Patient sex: F
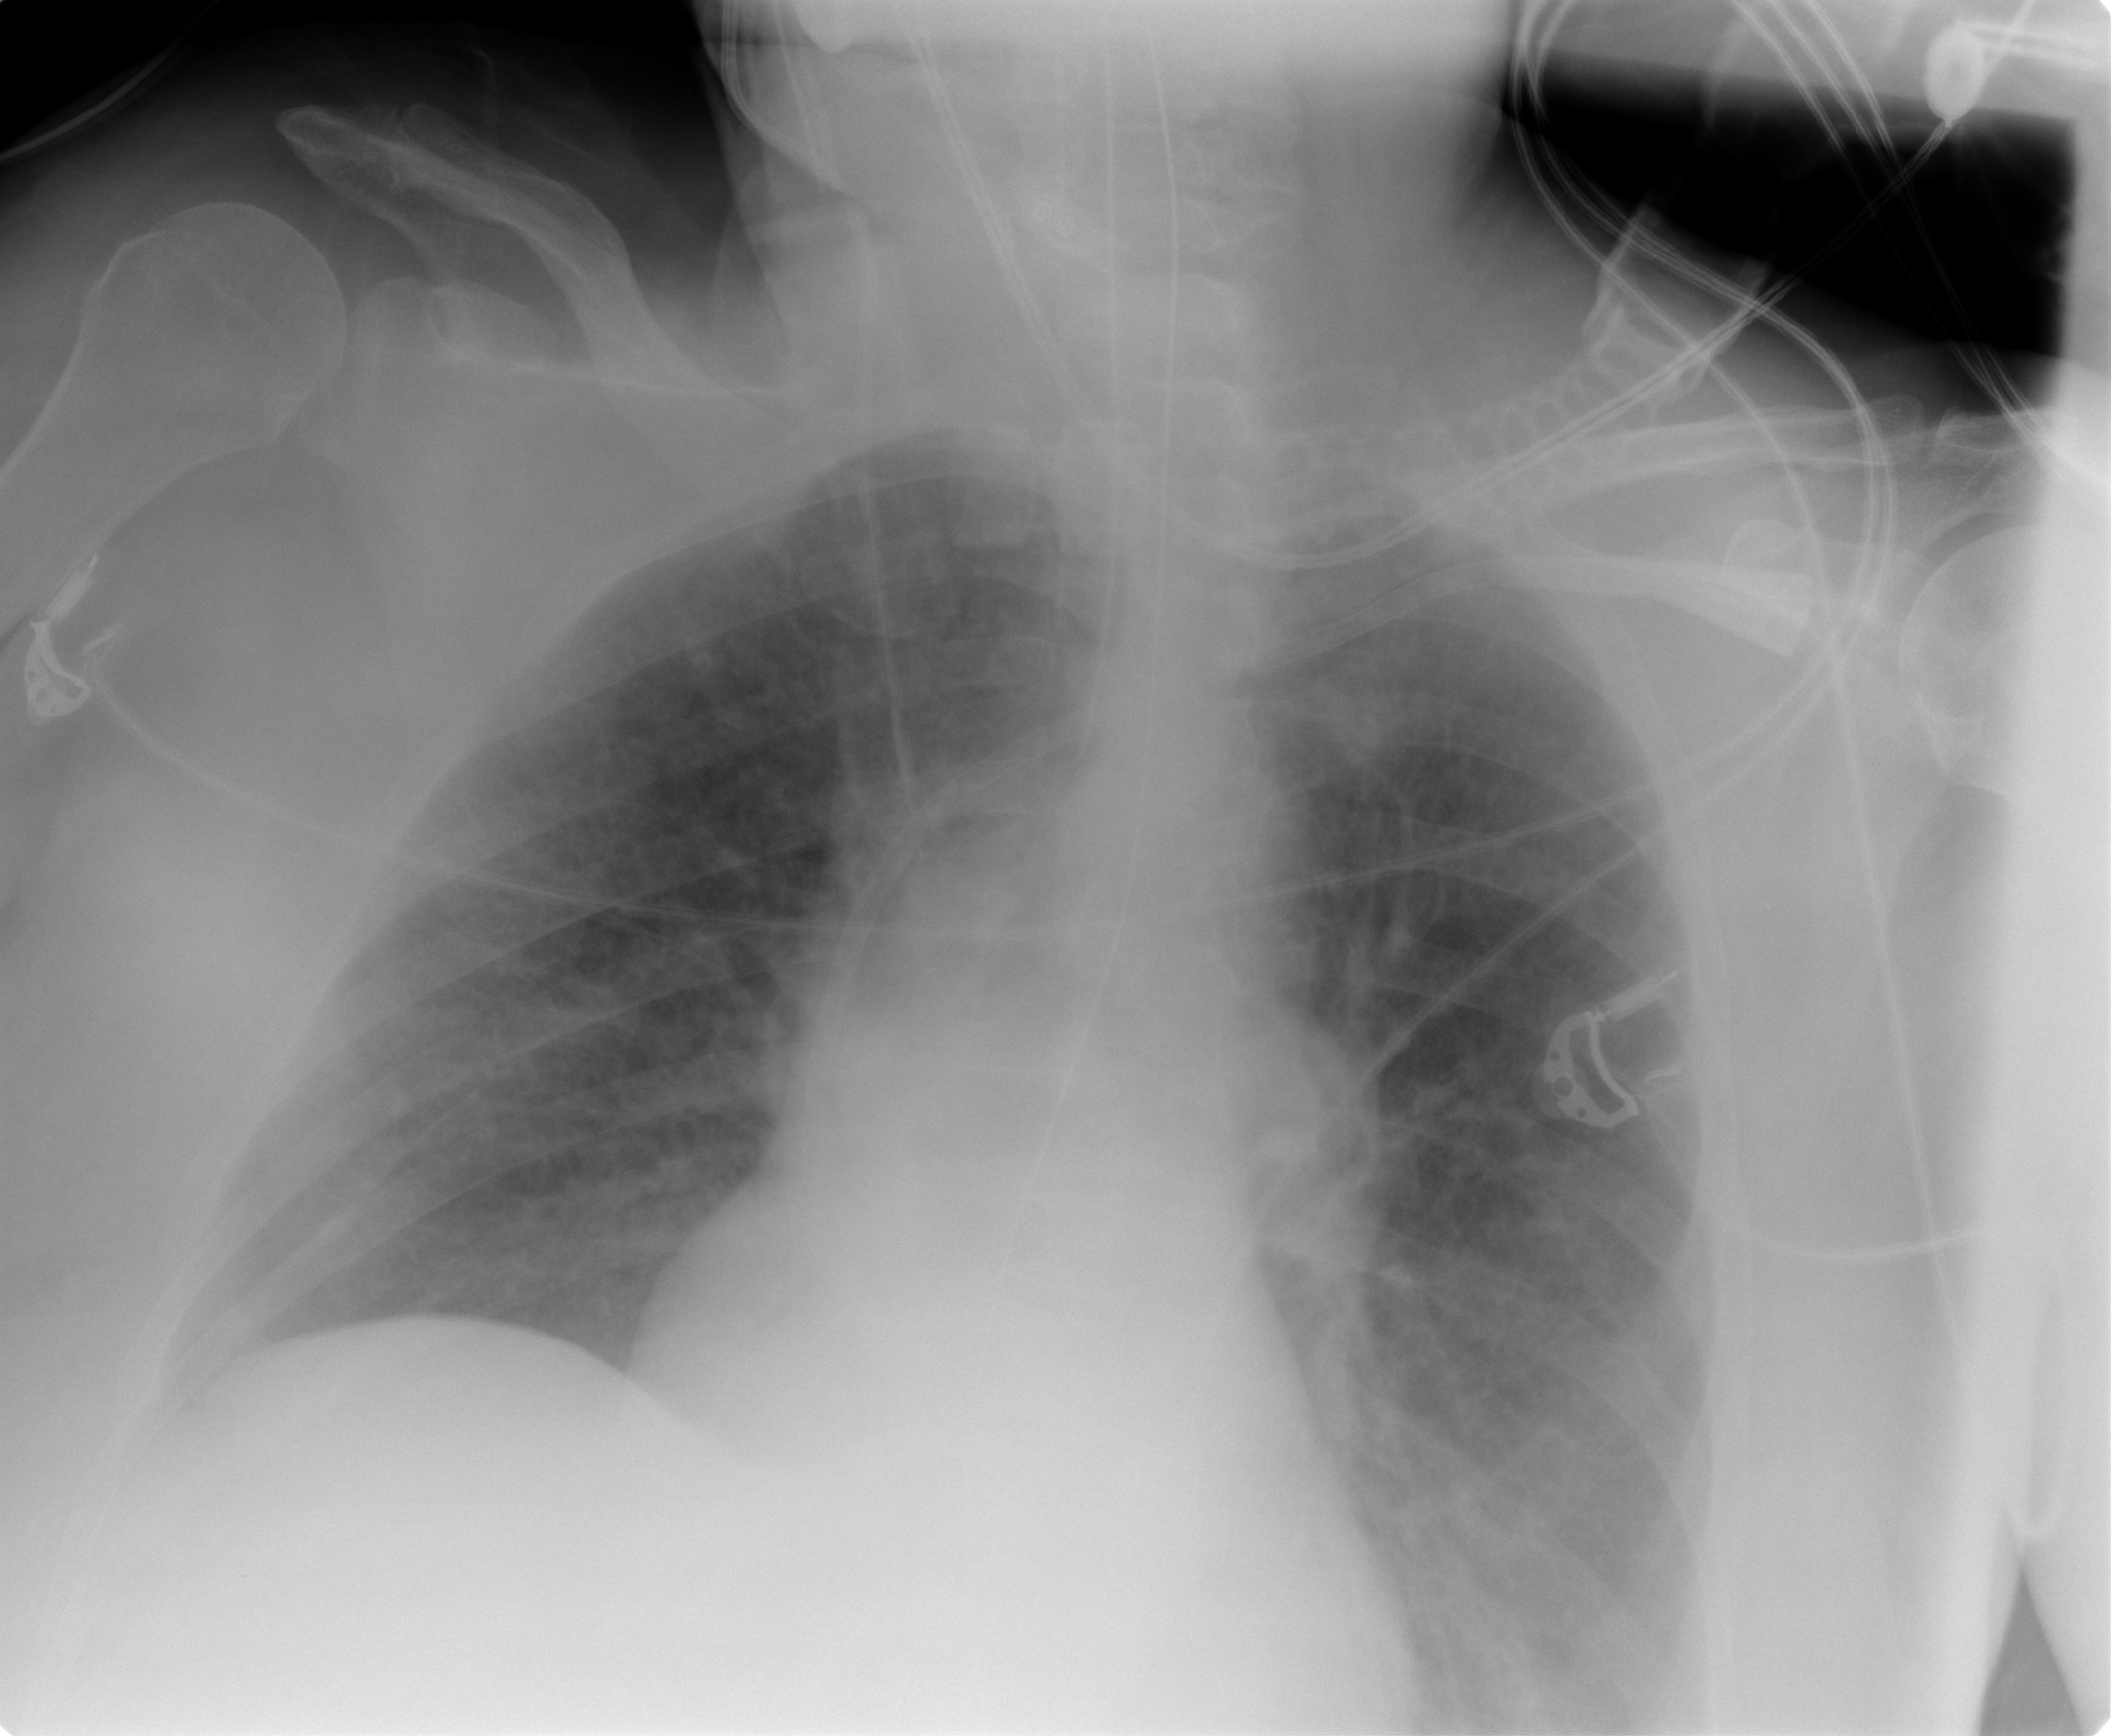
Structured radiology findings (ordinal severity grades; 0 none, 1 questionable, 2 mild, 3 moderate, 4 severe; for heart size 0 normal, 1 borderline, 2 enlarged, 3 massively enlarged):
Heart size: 1
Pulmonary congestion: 2
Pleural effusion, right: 0
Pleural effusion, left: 1
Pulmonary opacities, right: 0
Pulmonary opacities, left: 0
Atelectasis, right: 2
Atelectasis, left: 2